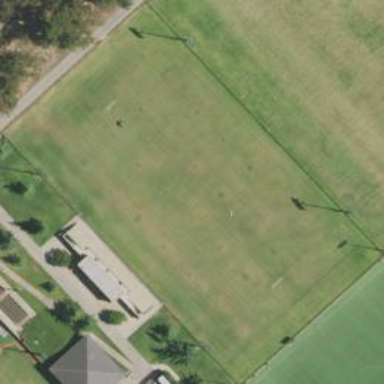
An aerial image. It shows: Rugby pitch used for leisure land.